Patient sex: M
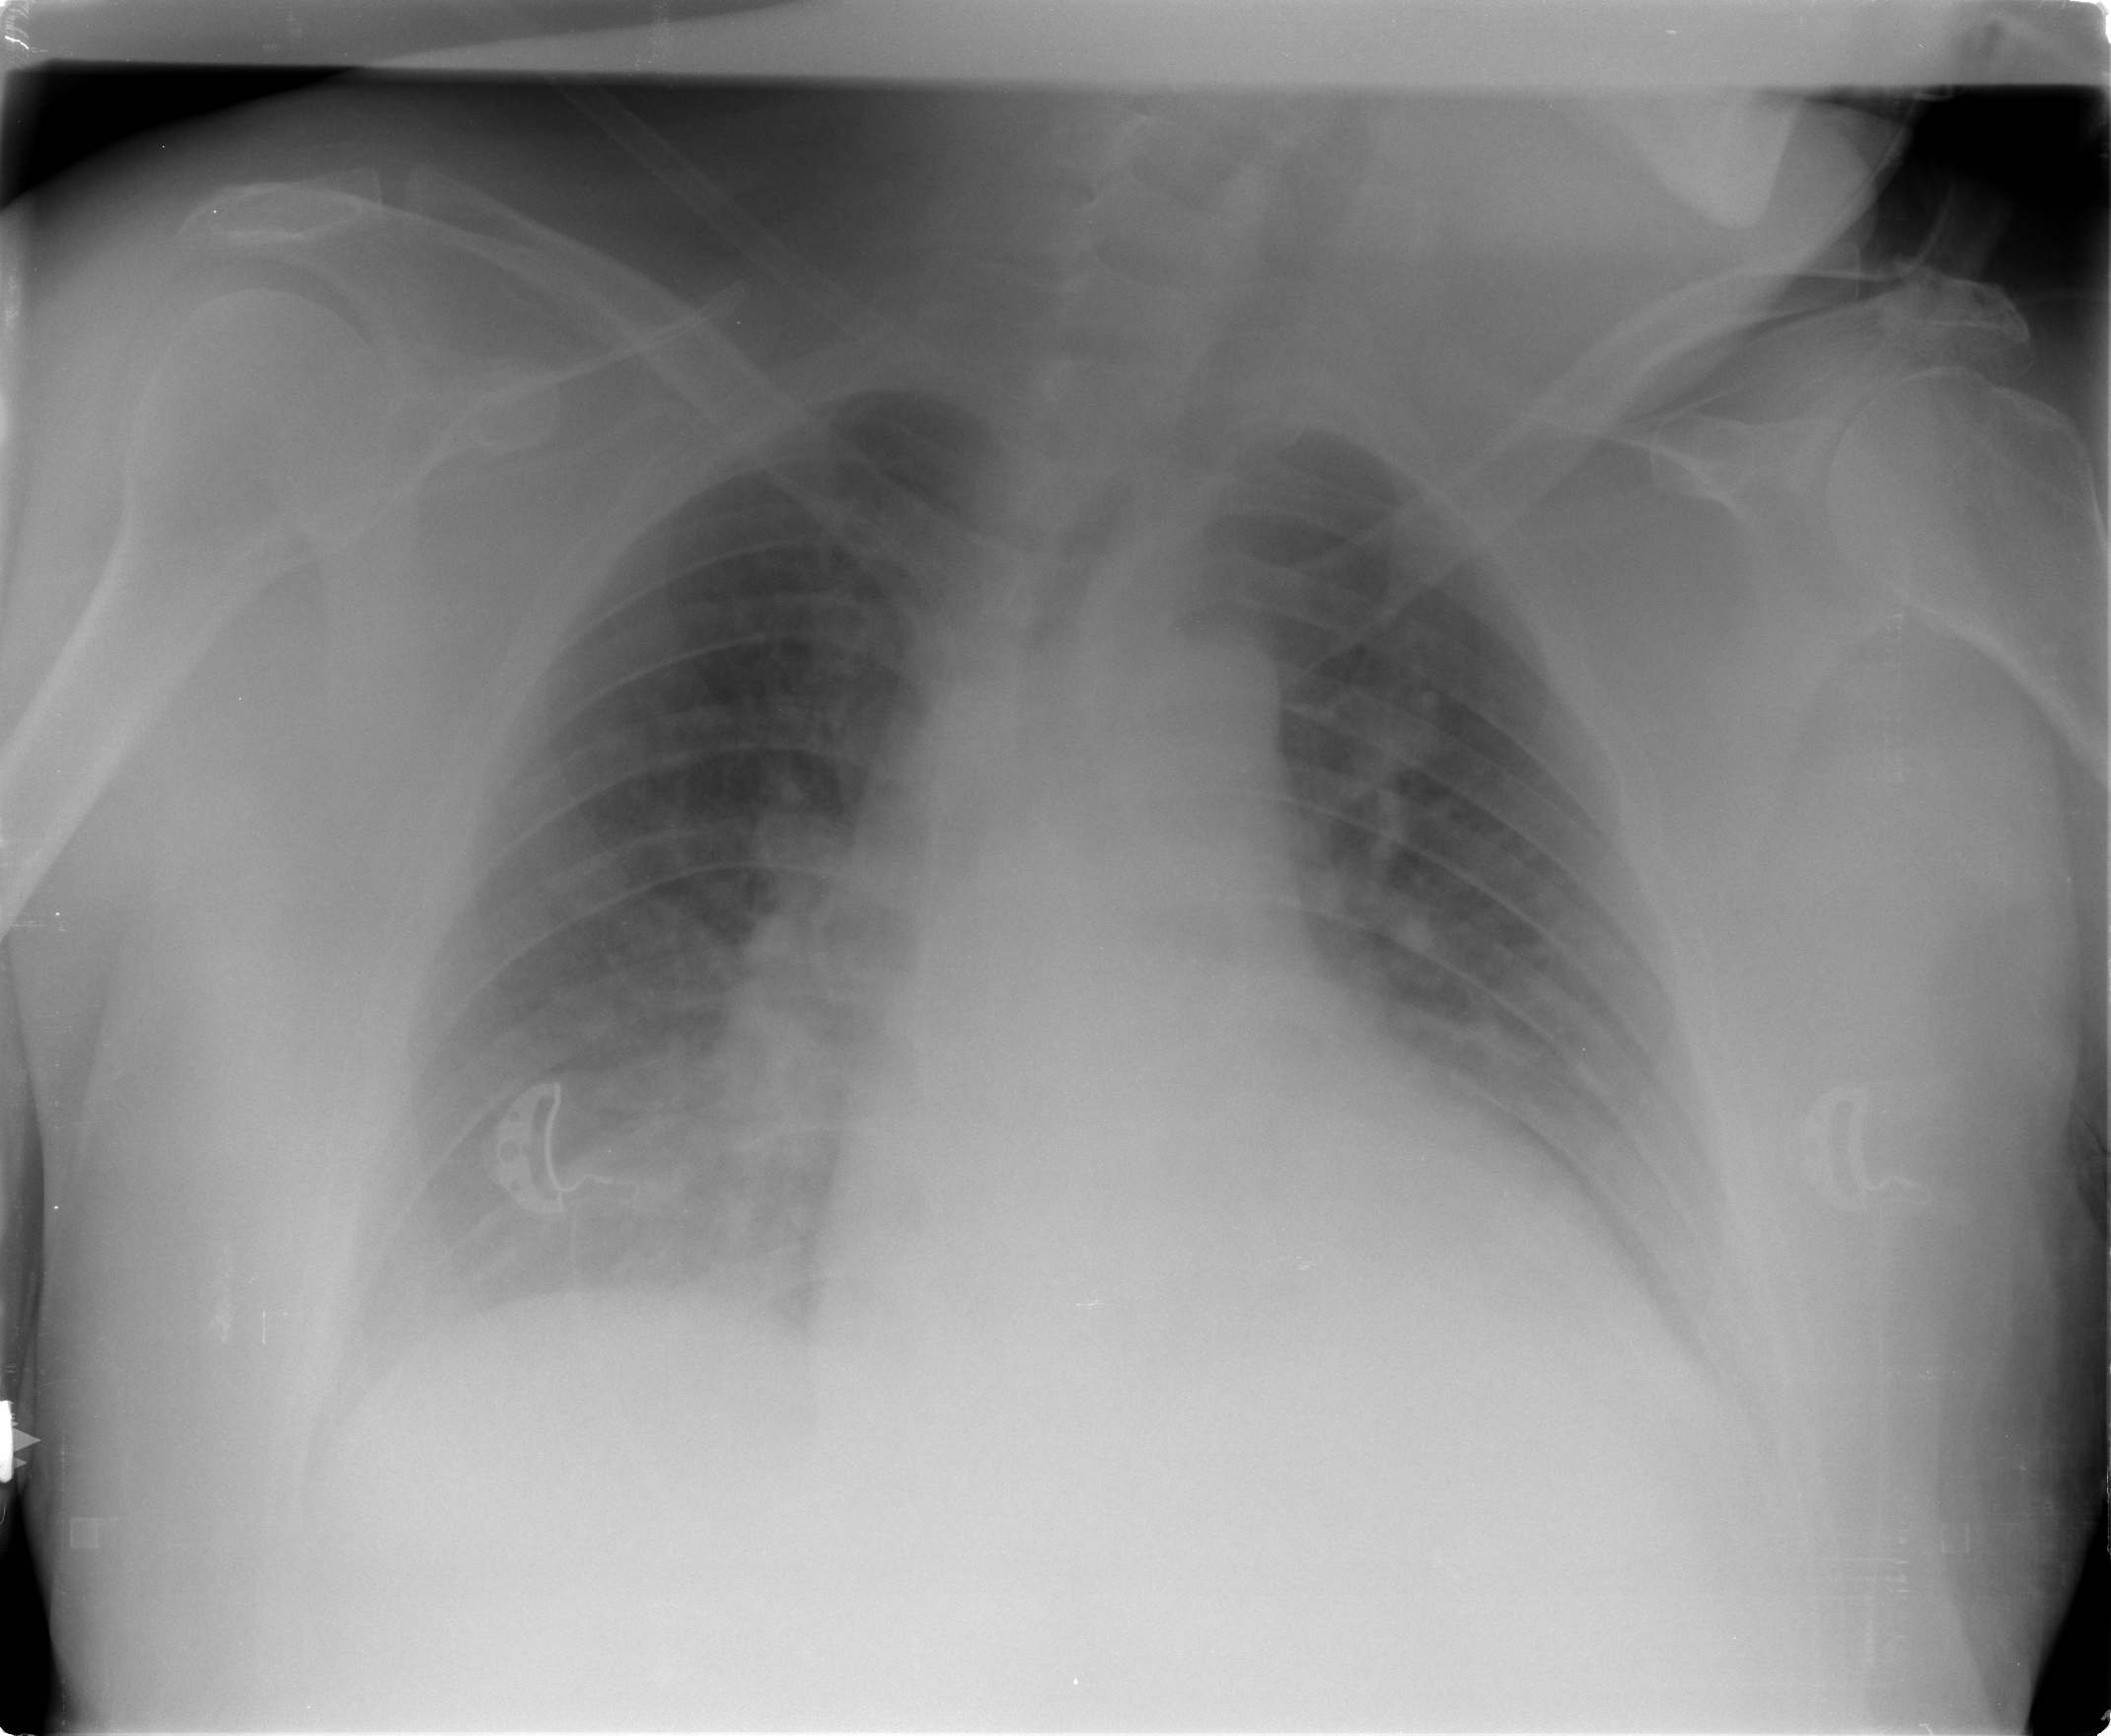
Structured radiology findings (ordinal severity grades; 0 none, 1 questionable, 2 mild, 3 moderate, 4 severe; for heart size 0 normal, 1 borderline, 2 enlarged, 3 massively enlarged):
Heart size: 0
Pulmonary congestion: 2
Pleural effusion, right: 0
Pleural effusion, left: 2
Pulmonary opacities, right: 2
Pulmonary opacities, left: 0
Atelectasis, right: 2
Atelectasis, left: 2